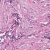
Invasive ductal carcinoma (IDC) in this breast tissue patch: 1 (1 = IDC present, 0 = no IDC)